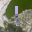
Label: 1